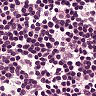
Metastatic tissue present: no